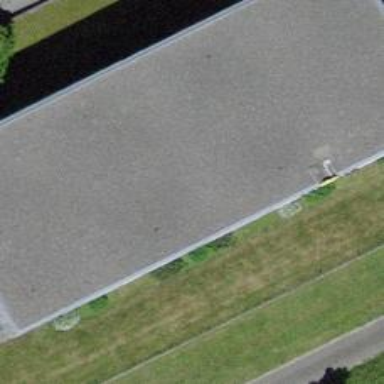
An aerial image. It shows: Commercial building.